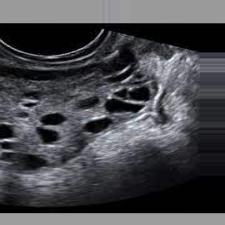
Label: infected